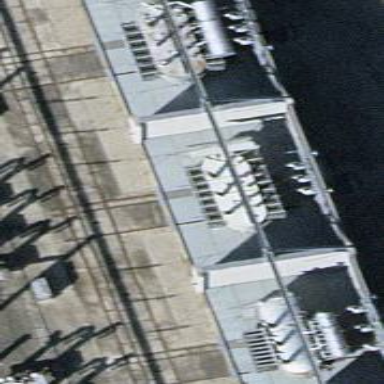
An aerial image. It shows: Transformer is shown.